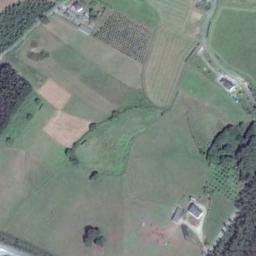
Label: rectangular_farmland